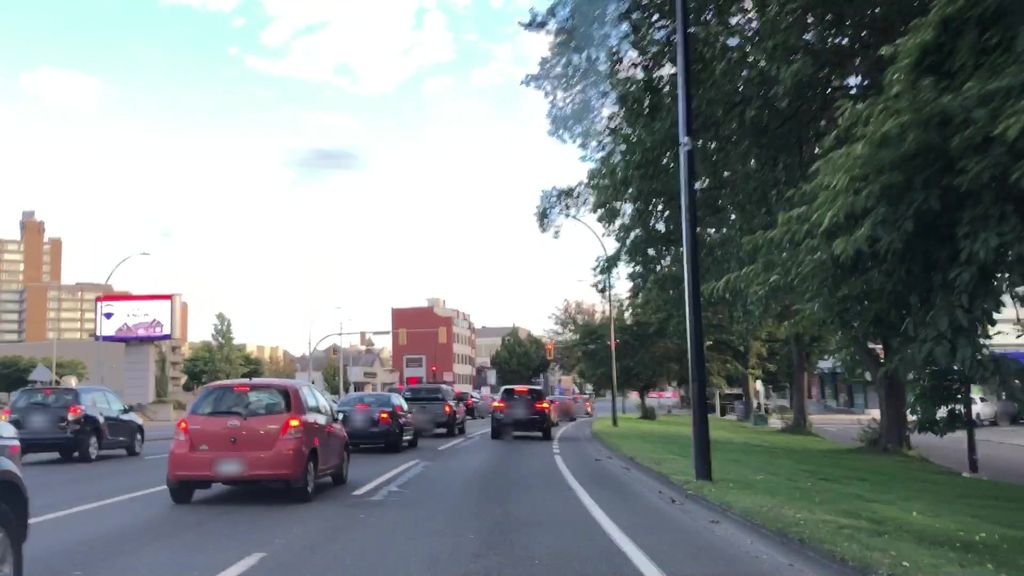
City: victoria